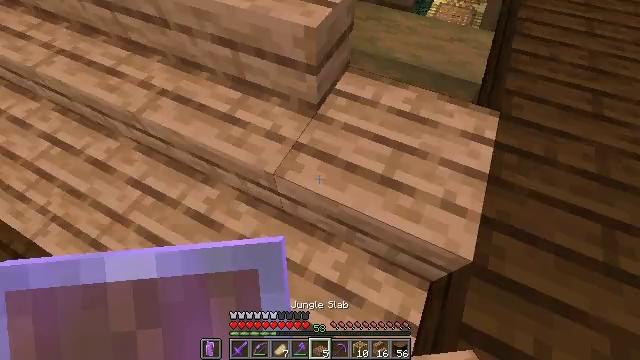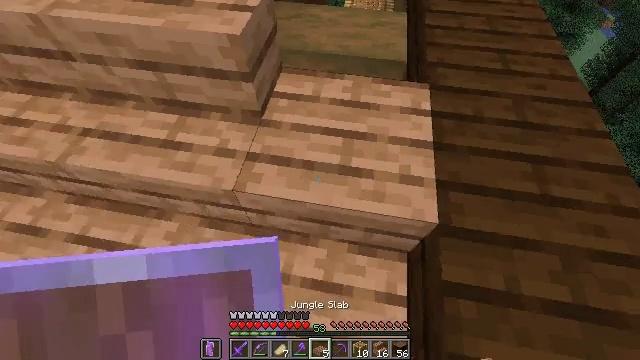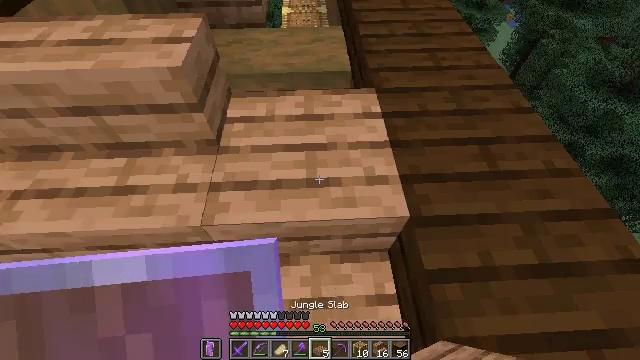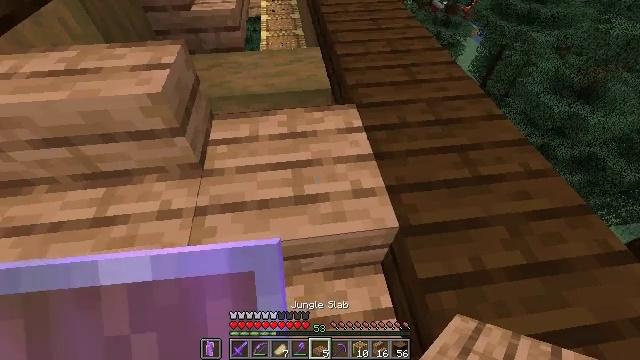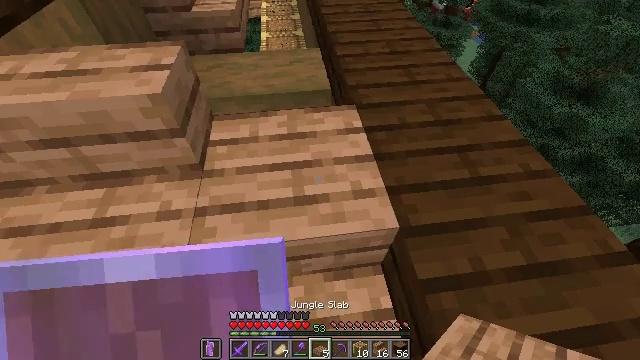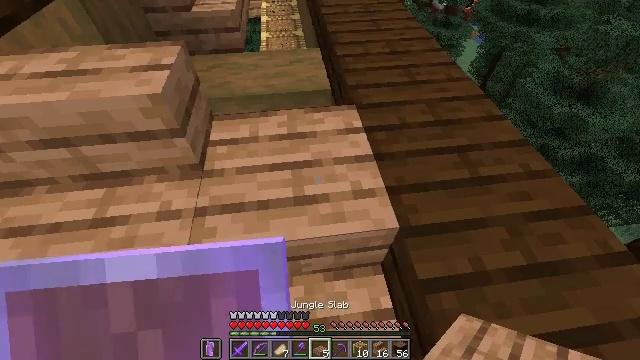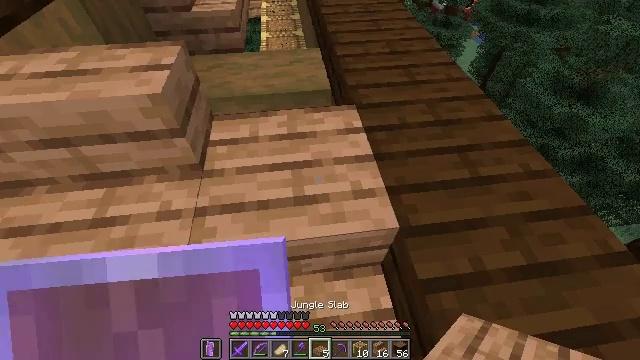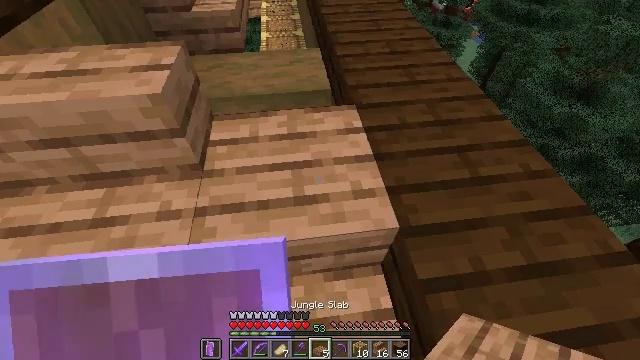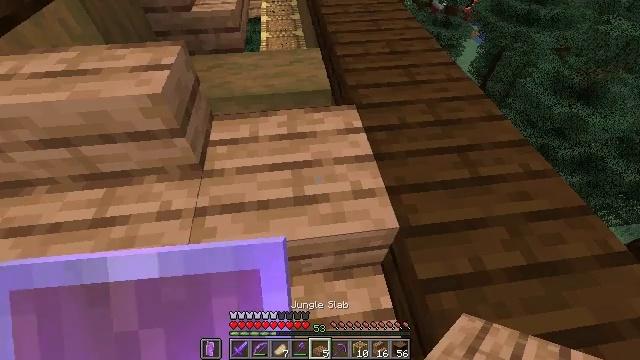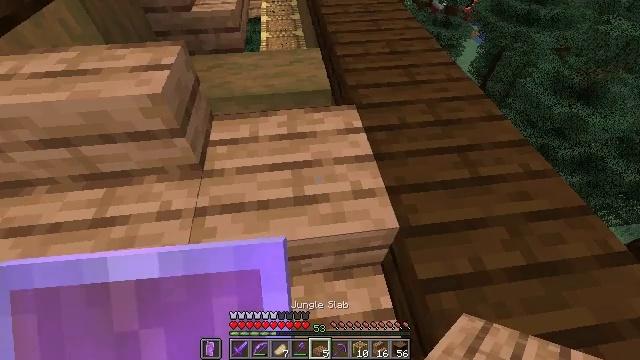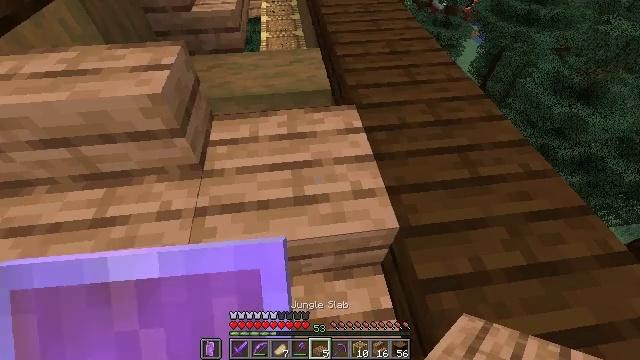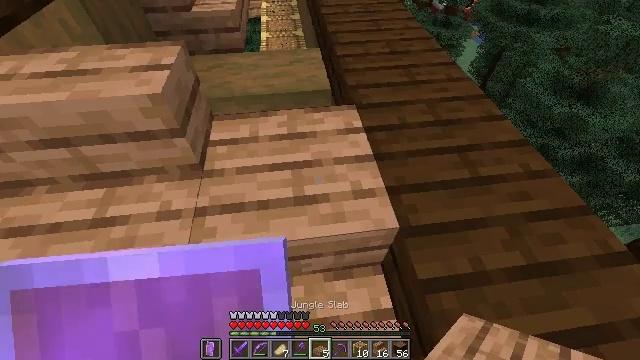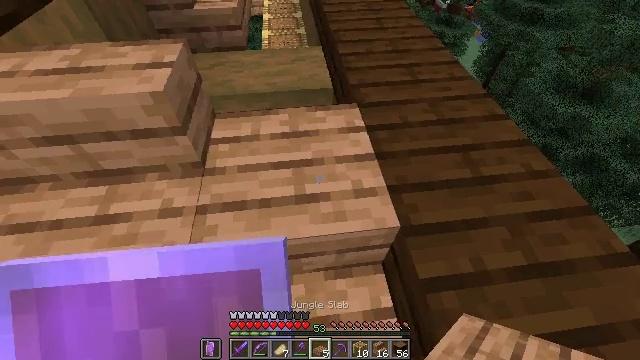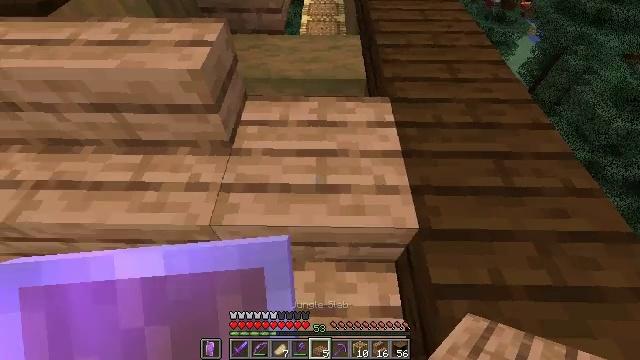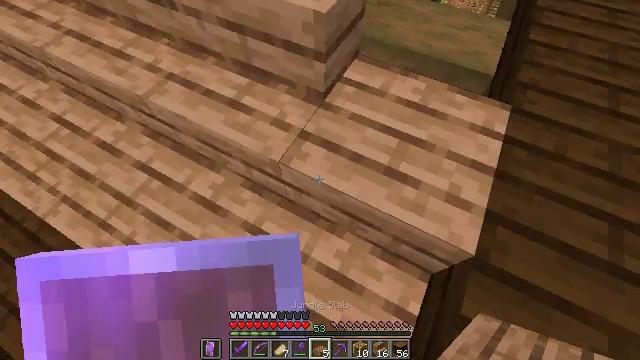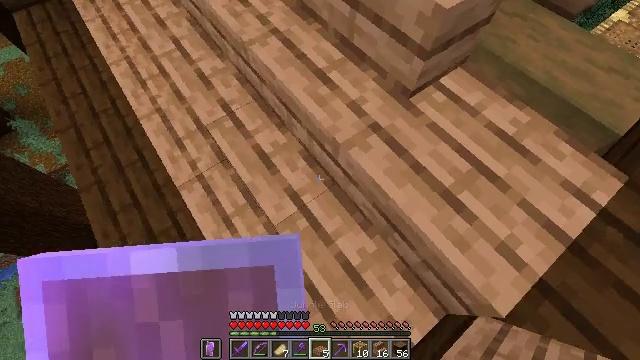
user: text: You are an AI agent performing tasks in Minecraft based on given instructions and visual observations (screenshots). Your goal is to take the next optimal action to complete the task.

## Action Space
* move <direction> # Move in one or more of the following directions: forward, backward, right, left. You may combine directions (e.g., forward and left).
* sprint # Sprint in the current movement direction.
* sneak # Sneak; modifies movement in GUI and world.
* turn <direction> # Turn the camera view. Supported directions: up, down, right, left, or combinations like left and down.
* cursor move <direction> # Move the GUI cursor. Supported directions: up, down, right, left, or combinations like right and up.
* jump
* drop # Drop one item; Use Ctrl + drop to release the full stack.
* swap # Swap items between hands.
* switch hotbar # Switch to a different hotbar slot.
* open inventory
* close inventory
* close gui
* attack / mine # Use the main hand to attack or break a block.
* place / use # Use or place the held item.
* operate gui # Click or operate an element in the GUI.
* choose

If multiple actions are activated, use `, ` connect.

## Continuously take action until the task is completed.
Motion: motion action
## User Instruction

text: Mine the jungle slab from a structure.
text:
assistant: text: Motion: turn right
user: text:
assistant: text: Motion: turn right and up
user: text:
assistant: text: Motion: turn right and up
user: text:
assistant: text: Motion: no_op
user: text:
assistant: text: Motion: no_op
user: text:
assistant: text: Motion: no_op
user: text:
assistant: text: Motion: no_op
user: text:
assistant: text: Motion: no_op
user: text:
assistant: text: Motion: no_op
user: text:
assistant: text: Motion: no_op
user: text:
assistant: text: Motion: no_op
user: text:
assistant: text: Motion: no_op
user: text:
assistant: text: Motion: turn left and down
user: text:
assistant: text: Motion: turn left and down
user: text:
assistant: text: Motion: turn left and down
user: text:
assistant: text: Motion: turn left
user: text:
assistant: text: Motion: turn left
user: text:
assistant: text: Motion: no_op
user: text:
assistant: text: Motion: no_op
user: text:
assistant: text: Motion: no_op
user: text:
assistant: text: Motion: no_op
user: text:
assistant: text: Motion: no_op
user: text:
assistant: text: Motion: no_op
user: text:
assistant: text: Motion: no_op
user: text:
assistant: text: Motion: turn right and up
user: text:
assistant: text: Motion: turn right and up
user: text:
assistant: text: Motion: turn right and up
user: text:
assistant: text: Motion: turn right and up
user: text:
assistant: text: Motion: no_op
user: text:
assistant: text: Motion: no_op